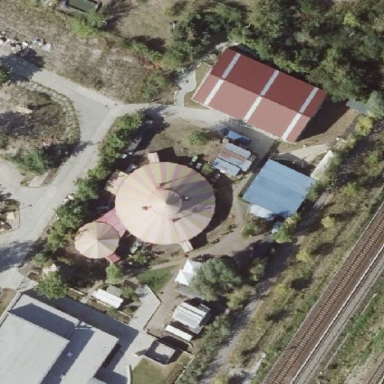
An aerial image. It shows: Theatre surrounded by fence.